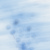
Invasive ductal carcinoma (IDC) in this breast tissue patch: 0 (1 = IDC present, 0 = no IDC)